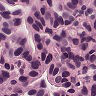
Metastatic tissue present: yes